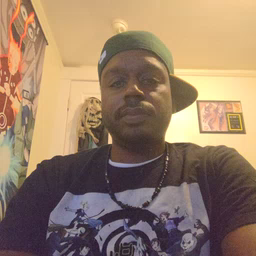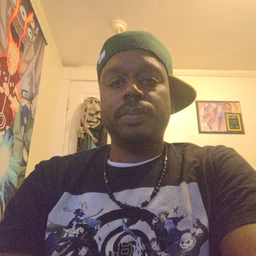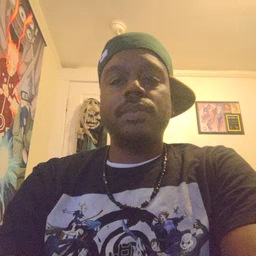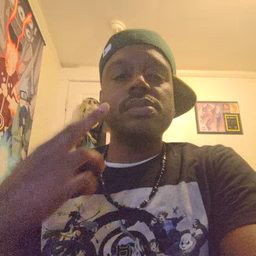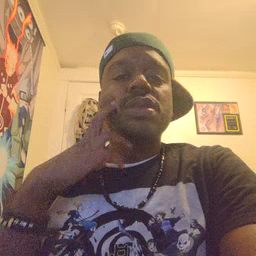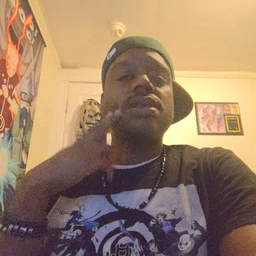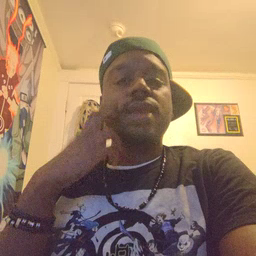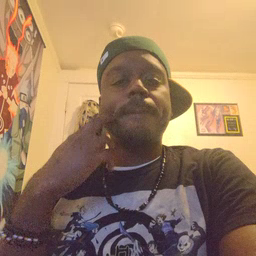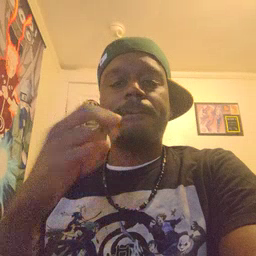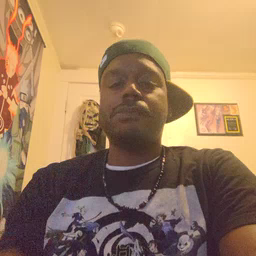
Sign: gum